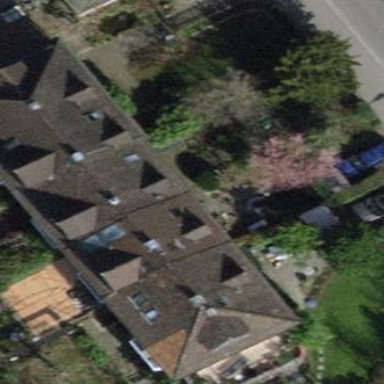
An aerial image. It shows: Terrace building.